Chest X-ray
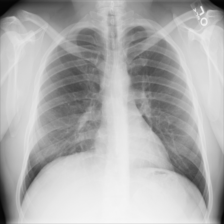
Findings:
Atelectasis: negative
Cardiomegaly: negative
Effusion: negative
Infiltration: negative
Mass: negative
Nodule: negative
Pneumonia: negative
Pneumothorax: negative
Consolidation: negative
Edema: negative
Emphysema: negative
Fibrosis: negative
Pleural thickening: negative
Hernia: negative